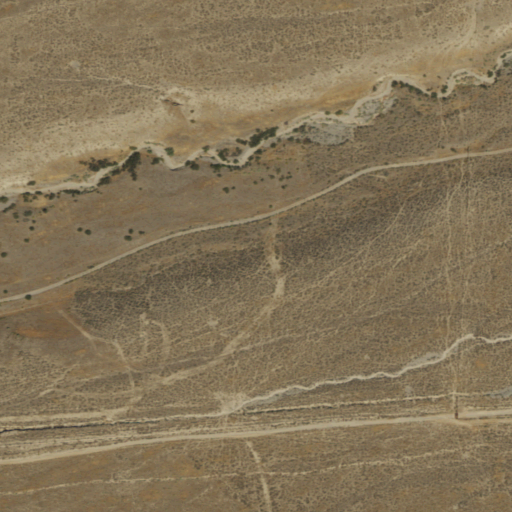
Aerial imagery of valley in Nevada named Coyote Canyon containing shrub and grassland